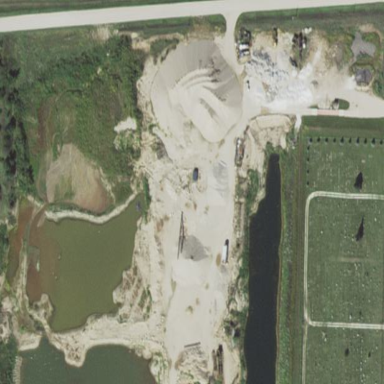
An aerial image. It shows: Quarry area.